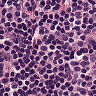
Metastatic tissue present: no